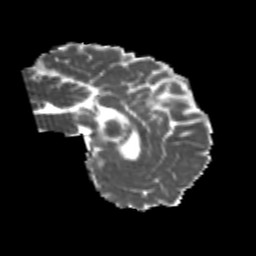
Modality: MD
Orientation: sagittal
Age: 25
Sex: male
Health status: healthy
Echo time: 0.074 s